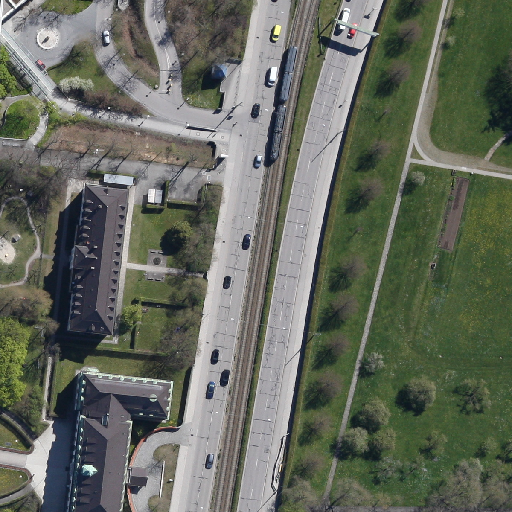
Referring expression: unpaved road